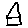
Label: house